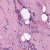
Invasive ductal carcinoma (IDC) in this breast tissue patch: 1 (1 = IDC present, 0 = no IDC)